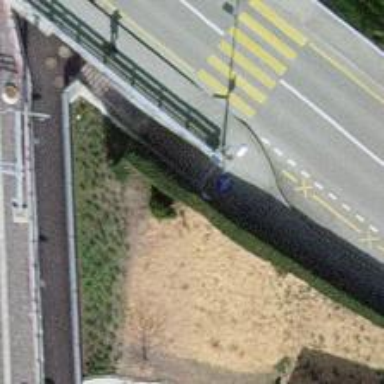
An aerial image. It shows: Road with steps.